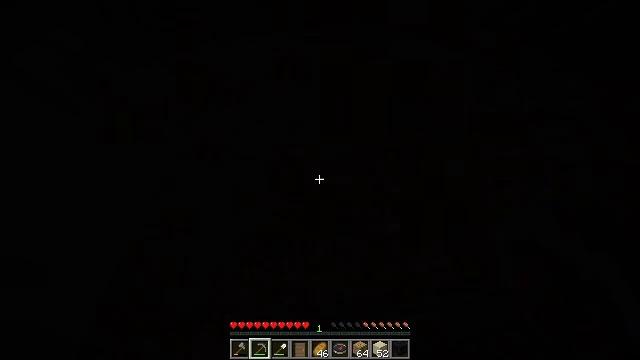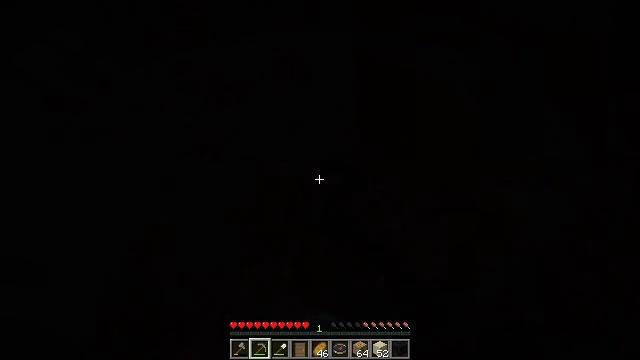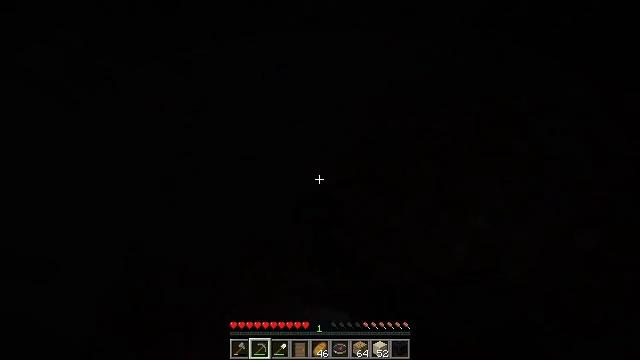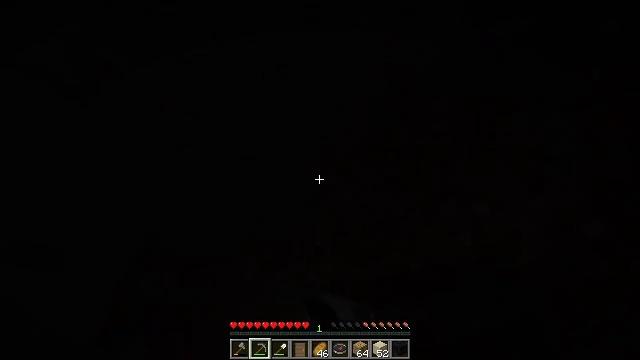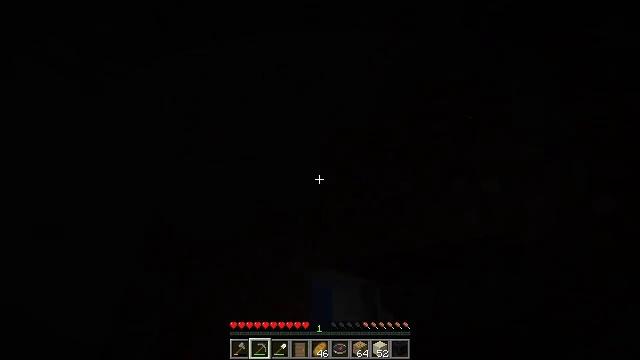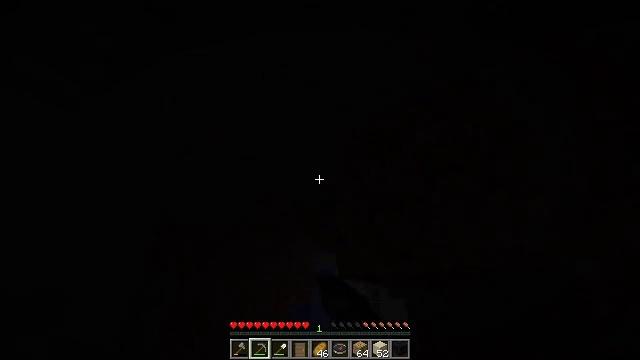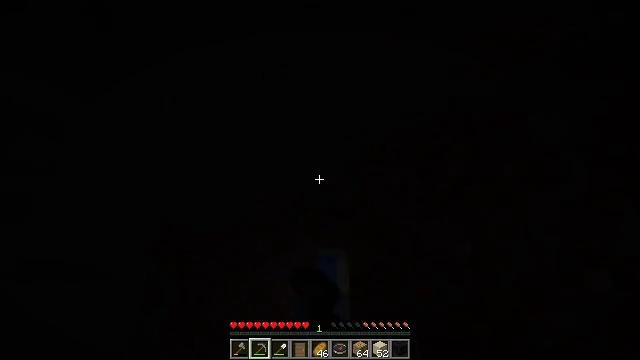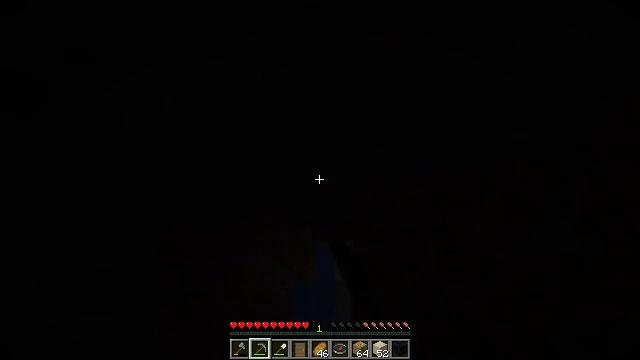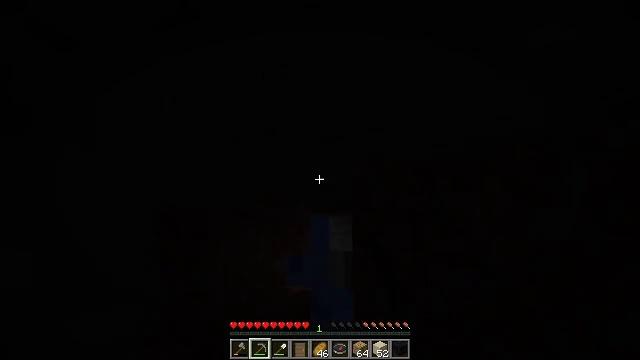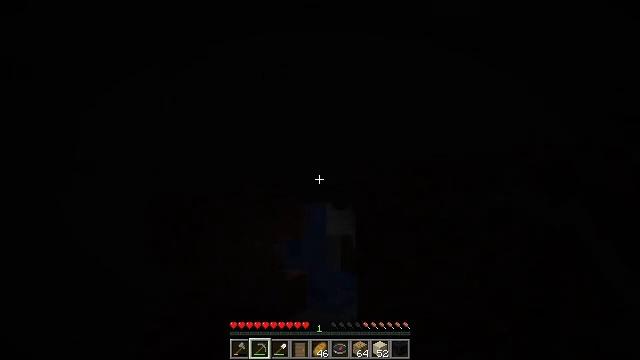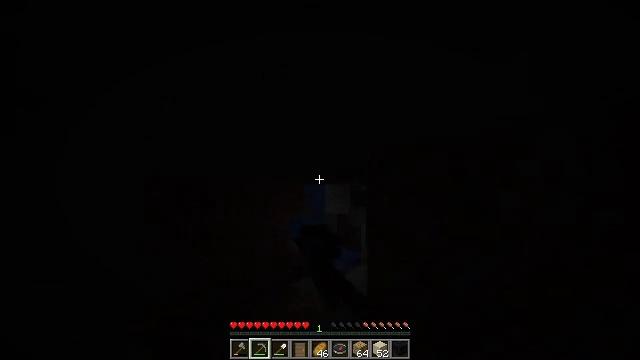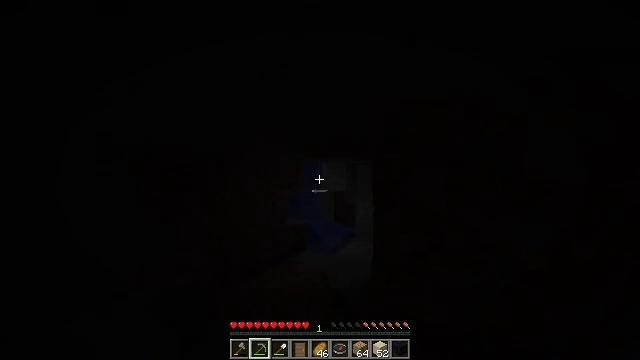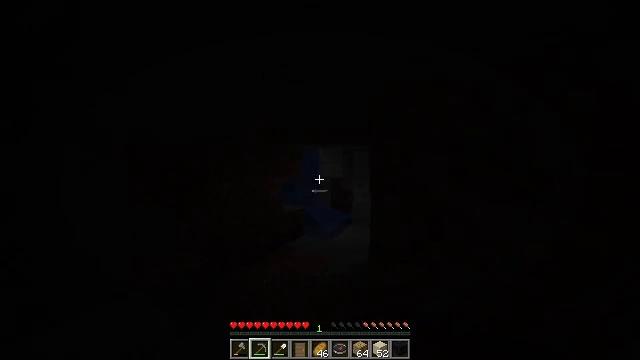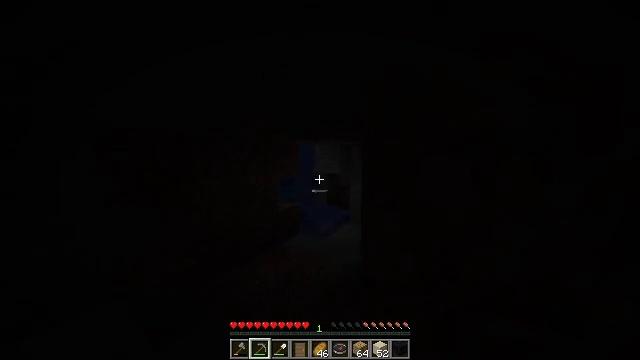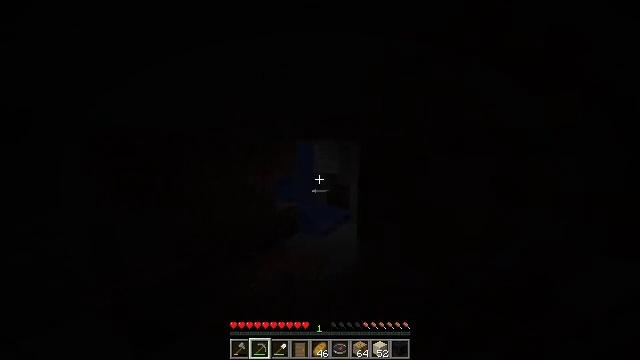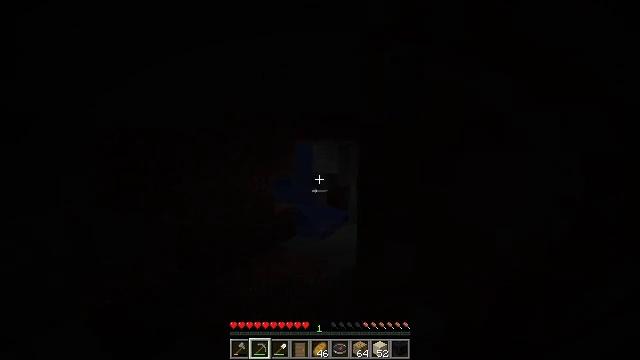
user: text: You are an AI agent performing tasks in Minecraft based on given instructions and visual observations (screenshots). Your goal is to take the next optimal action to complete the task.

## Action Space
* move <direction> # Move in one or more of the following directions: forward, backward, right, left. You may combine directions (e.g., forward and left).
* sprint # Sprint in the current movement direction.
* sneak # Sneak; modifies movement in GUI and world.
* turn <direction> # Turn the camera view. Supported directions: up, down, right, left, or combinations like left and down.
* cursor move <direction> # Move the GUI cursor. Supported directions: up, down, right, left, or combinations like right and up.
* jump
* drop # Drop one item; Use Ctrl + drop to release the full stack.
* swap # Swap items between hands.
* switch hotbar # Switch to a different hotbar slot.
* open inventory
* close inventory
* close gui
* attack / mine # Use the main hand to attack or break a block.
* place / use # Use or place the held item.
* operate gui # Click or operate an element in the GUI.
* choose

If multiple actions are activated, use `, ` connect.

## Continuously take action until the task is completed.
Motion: motion action
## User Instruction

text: Gather sugar cane for crafting.
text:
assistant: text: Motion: attack / mine
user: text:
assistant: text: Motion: turn down, attack / mine
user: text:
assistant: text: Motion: turn left and down, attack / mine
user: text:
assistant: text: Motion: move forward, turn left and down, attack / mine
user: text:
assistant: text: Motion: move forward, turn down, attack / mine, jump
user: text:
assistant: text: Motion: move forward, sprint, turn down, attack / mine, jump
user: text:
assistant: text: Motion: move forward, sprint, turn down, attack / mine, jump
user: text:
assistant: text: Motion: move forward, sprint, turn right and down, attack / mine, jump
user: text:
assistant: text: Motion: move forward, sprint, turn down, attack / mine, jump
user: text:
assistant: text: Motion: move forward, sprint, turn down, attack / mine, jump
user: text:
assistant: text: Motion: move forward, sprint, turn right and down, attack / mine, jump
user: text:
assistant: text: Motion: move forward, sprint, turn down, attack / mine
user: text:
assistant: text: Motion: move forward, sprint, turn down, attack / mine
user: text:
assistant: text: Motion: move forward, sprint, attack / mine
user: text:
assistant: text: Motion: move forward, sprint, attack / mine
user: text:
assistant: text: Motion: move forward, sprint, attack / mine
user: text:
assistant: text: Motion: move forward, sprint, attack / mine
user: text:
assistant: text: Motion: move forward, sprint, attack / mine
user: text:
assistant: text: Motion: move forward, sprint, attack / mine
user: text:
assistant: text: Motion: move forward, sprint, attack / mine
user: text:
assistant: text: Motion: move forward, sprint, attack / mine
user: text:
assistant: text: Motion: move forward, sprint, attack / mine
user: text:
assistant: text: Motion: move forward, sprint, attack / mine
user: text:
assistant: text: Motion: move forward, sprint
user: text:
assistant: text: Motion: move forward, sprint
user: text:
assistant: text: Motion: move forward, sprint, turn right and down
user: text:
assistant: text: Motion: move forward, sprint, turn right and down
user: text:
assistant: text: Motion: move forward, sprint, turn right and down
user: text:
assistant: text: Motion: move forward, sprint
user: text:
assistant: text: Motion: move forward, sprint